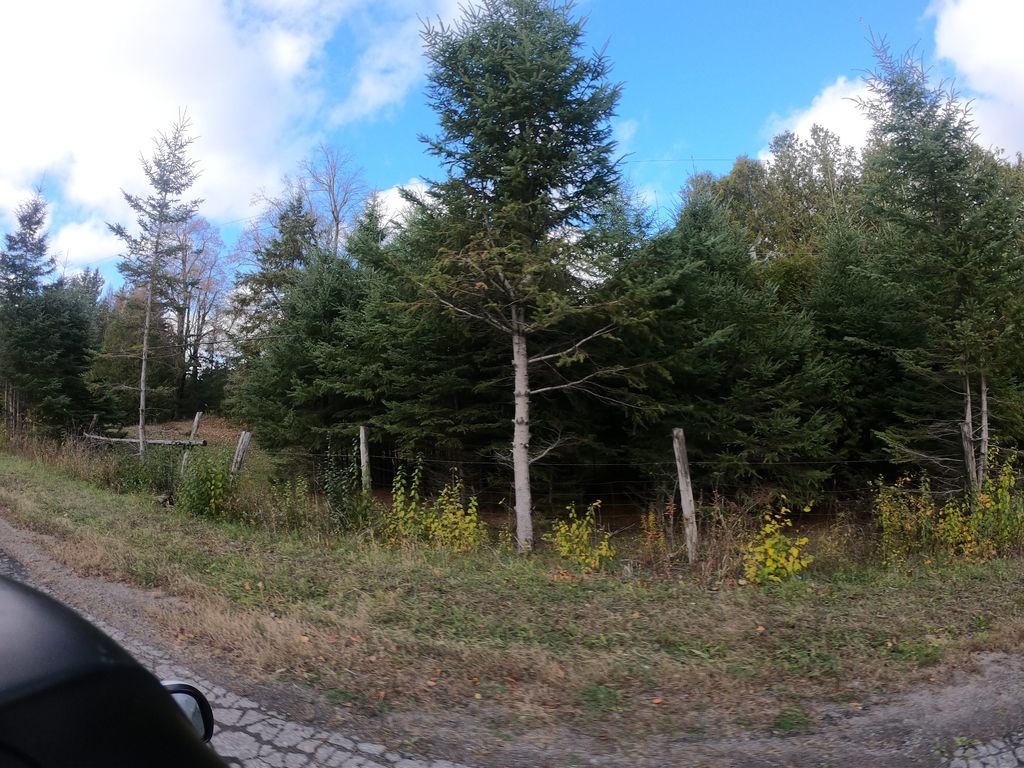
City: ottawa-gatineau